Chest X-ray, PA view. Patient: 38 years old, sex F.
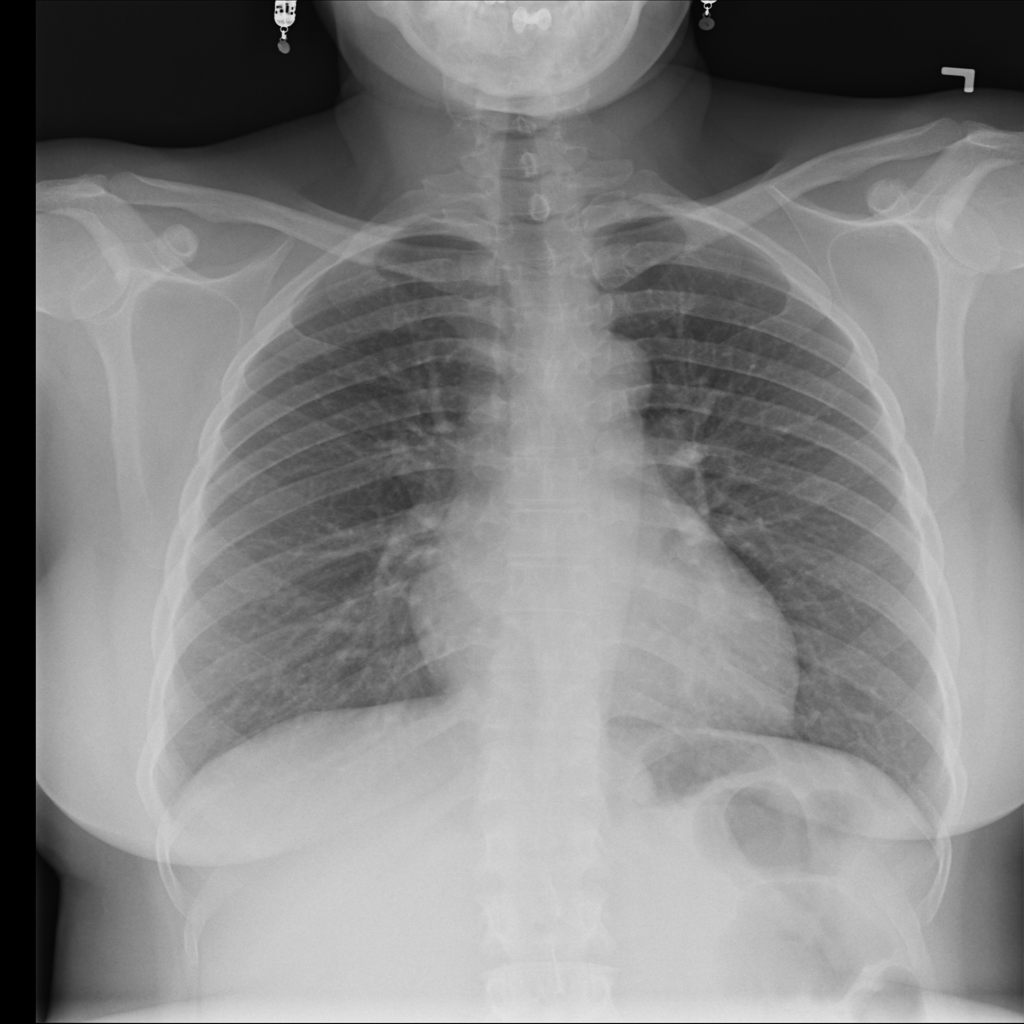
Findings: No Finding